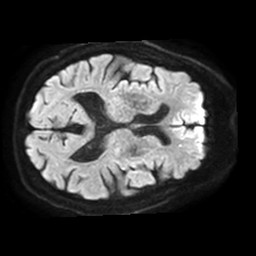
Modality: TRACE
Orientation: axial
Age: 73
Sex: male
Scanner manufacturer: philips
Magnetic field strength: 1.5 T
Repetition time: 3.4 s
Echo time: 0.06922 s